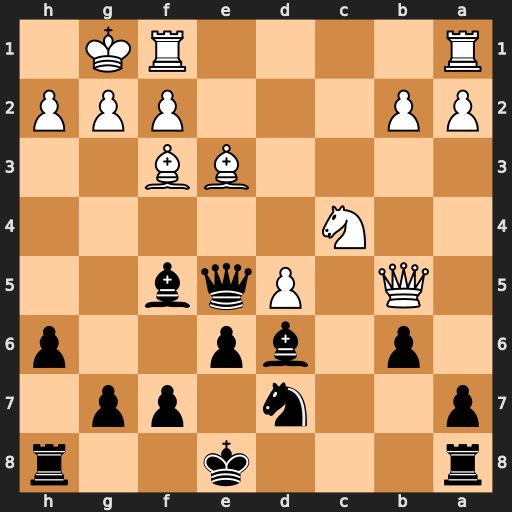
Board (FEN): r3k2r/p2n1pp1/1p1bp2p/1Q1Pqb2/2N5/4BB2/PP3PPP/R4RK1
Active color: b
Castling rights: kq
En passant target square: -
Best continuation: Qxh2#